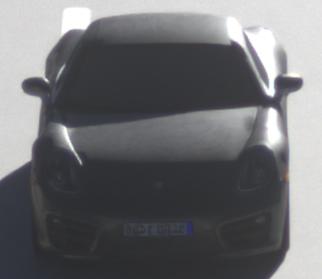
Make: Porsche
Model: Cayman
Detailed model: Cayman (981C)
Model produced from: 2013/03
Model produced until: 2014/04
Doors: 2
Color: gray
Road condition: dry road
Daytime: sunrise or sunset
Contrast: medium contrast